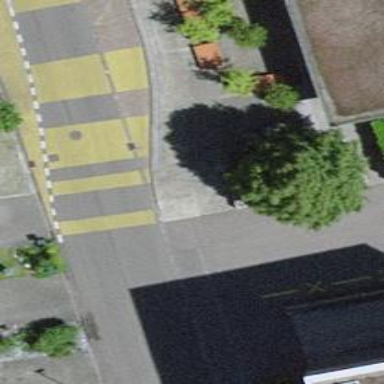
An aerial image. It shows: Post box.